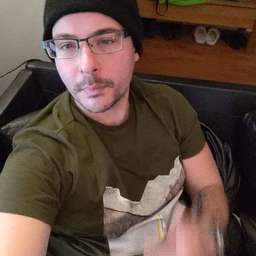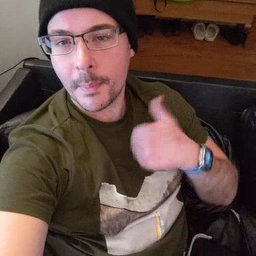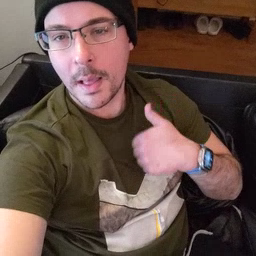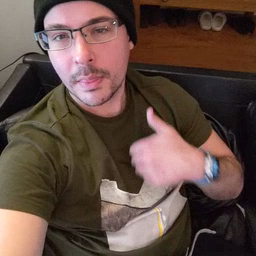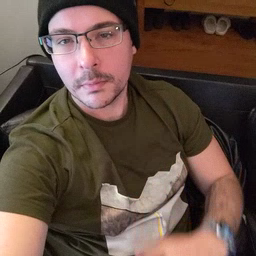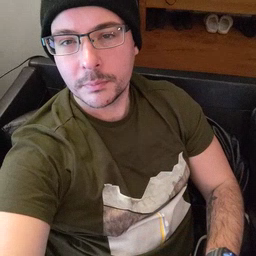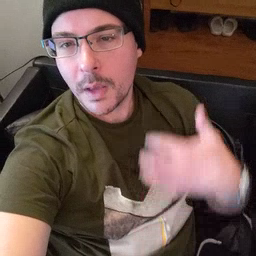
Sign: bath